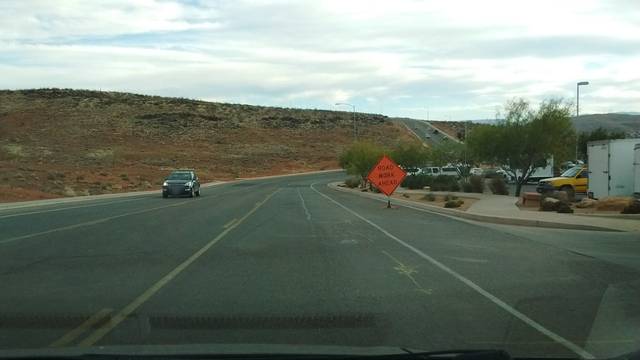
Region: United States
Coordinates: 37.098, -113.549